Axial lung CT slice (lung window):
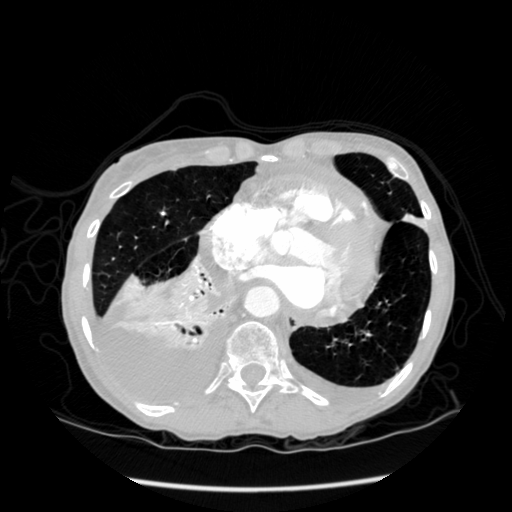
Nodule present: no